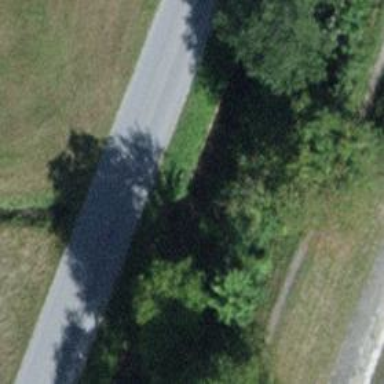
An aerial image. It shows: Culvert tunnel under ditch.